Interaction volume radius: 5 \u00c5
Interaction volume height: 10 \u00c5
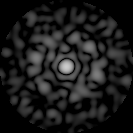
Disorder parameter: 0.853